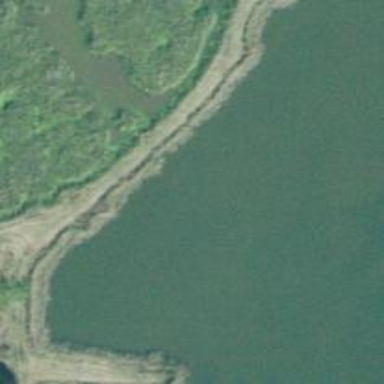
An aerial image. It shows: Dam along waterway.